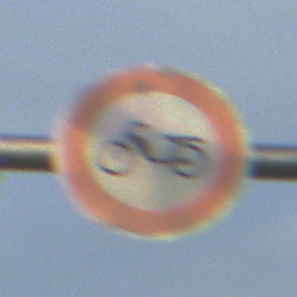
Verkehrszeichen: VerbotMofas
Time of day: SunriseSunset
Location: Outdoor (Nature)
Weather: PartlyCloudy
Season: NotSpecified
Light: Natural